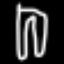
Label: pants